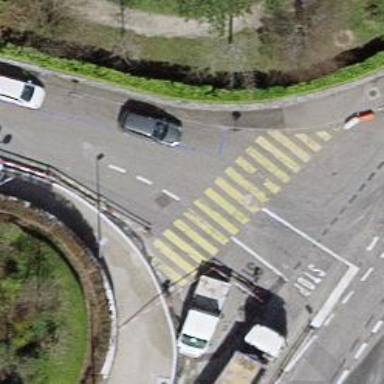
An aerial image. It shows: Marked crossing with zebra stripes on the road.